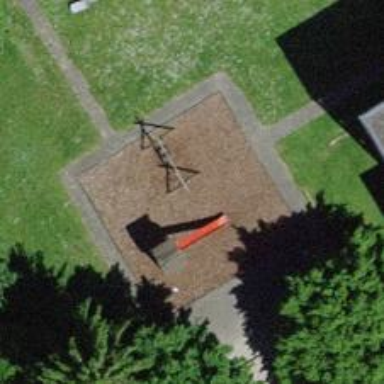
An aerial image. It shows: Playground area for leisure land.